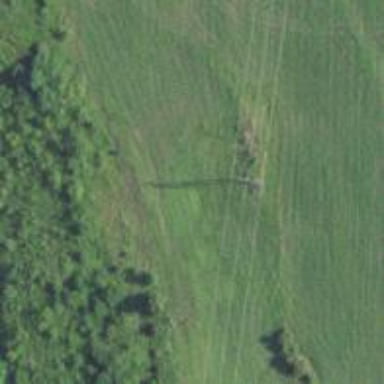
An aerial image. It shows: H-frame designed tower for power lines.